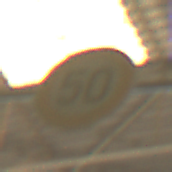
Verkehrszeichen: Geschwindigkeit50
Umgebung: Indoor, Urban
Tageszeit: Midday
Wetter: NotSpecified
Licht: Natural
Jahreszeit: NotSpecified
Kontrast: MediumContrast